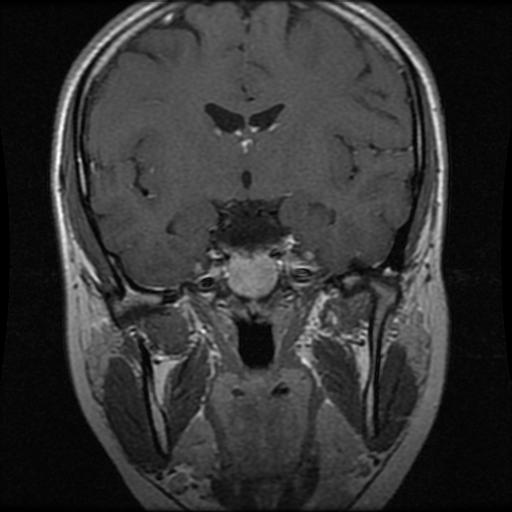
Label: pituitary